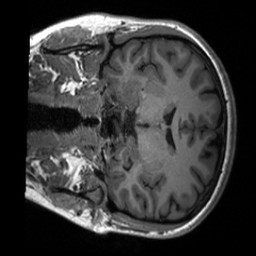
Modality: T1w
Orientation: coronal
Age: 26
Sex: female
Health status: healthy
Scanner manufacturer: siemens
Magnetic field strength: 3 T
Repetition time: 2 s
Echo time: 0.00232 s